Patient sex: M
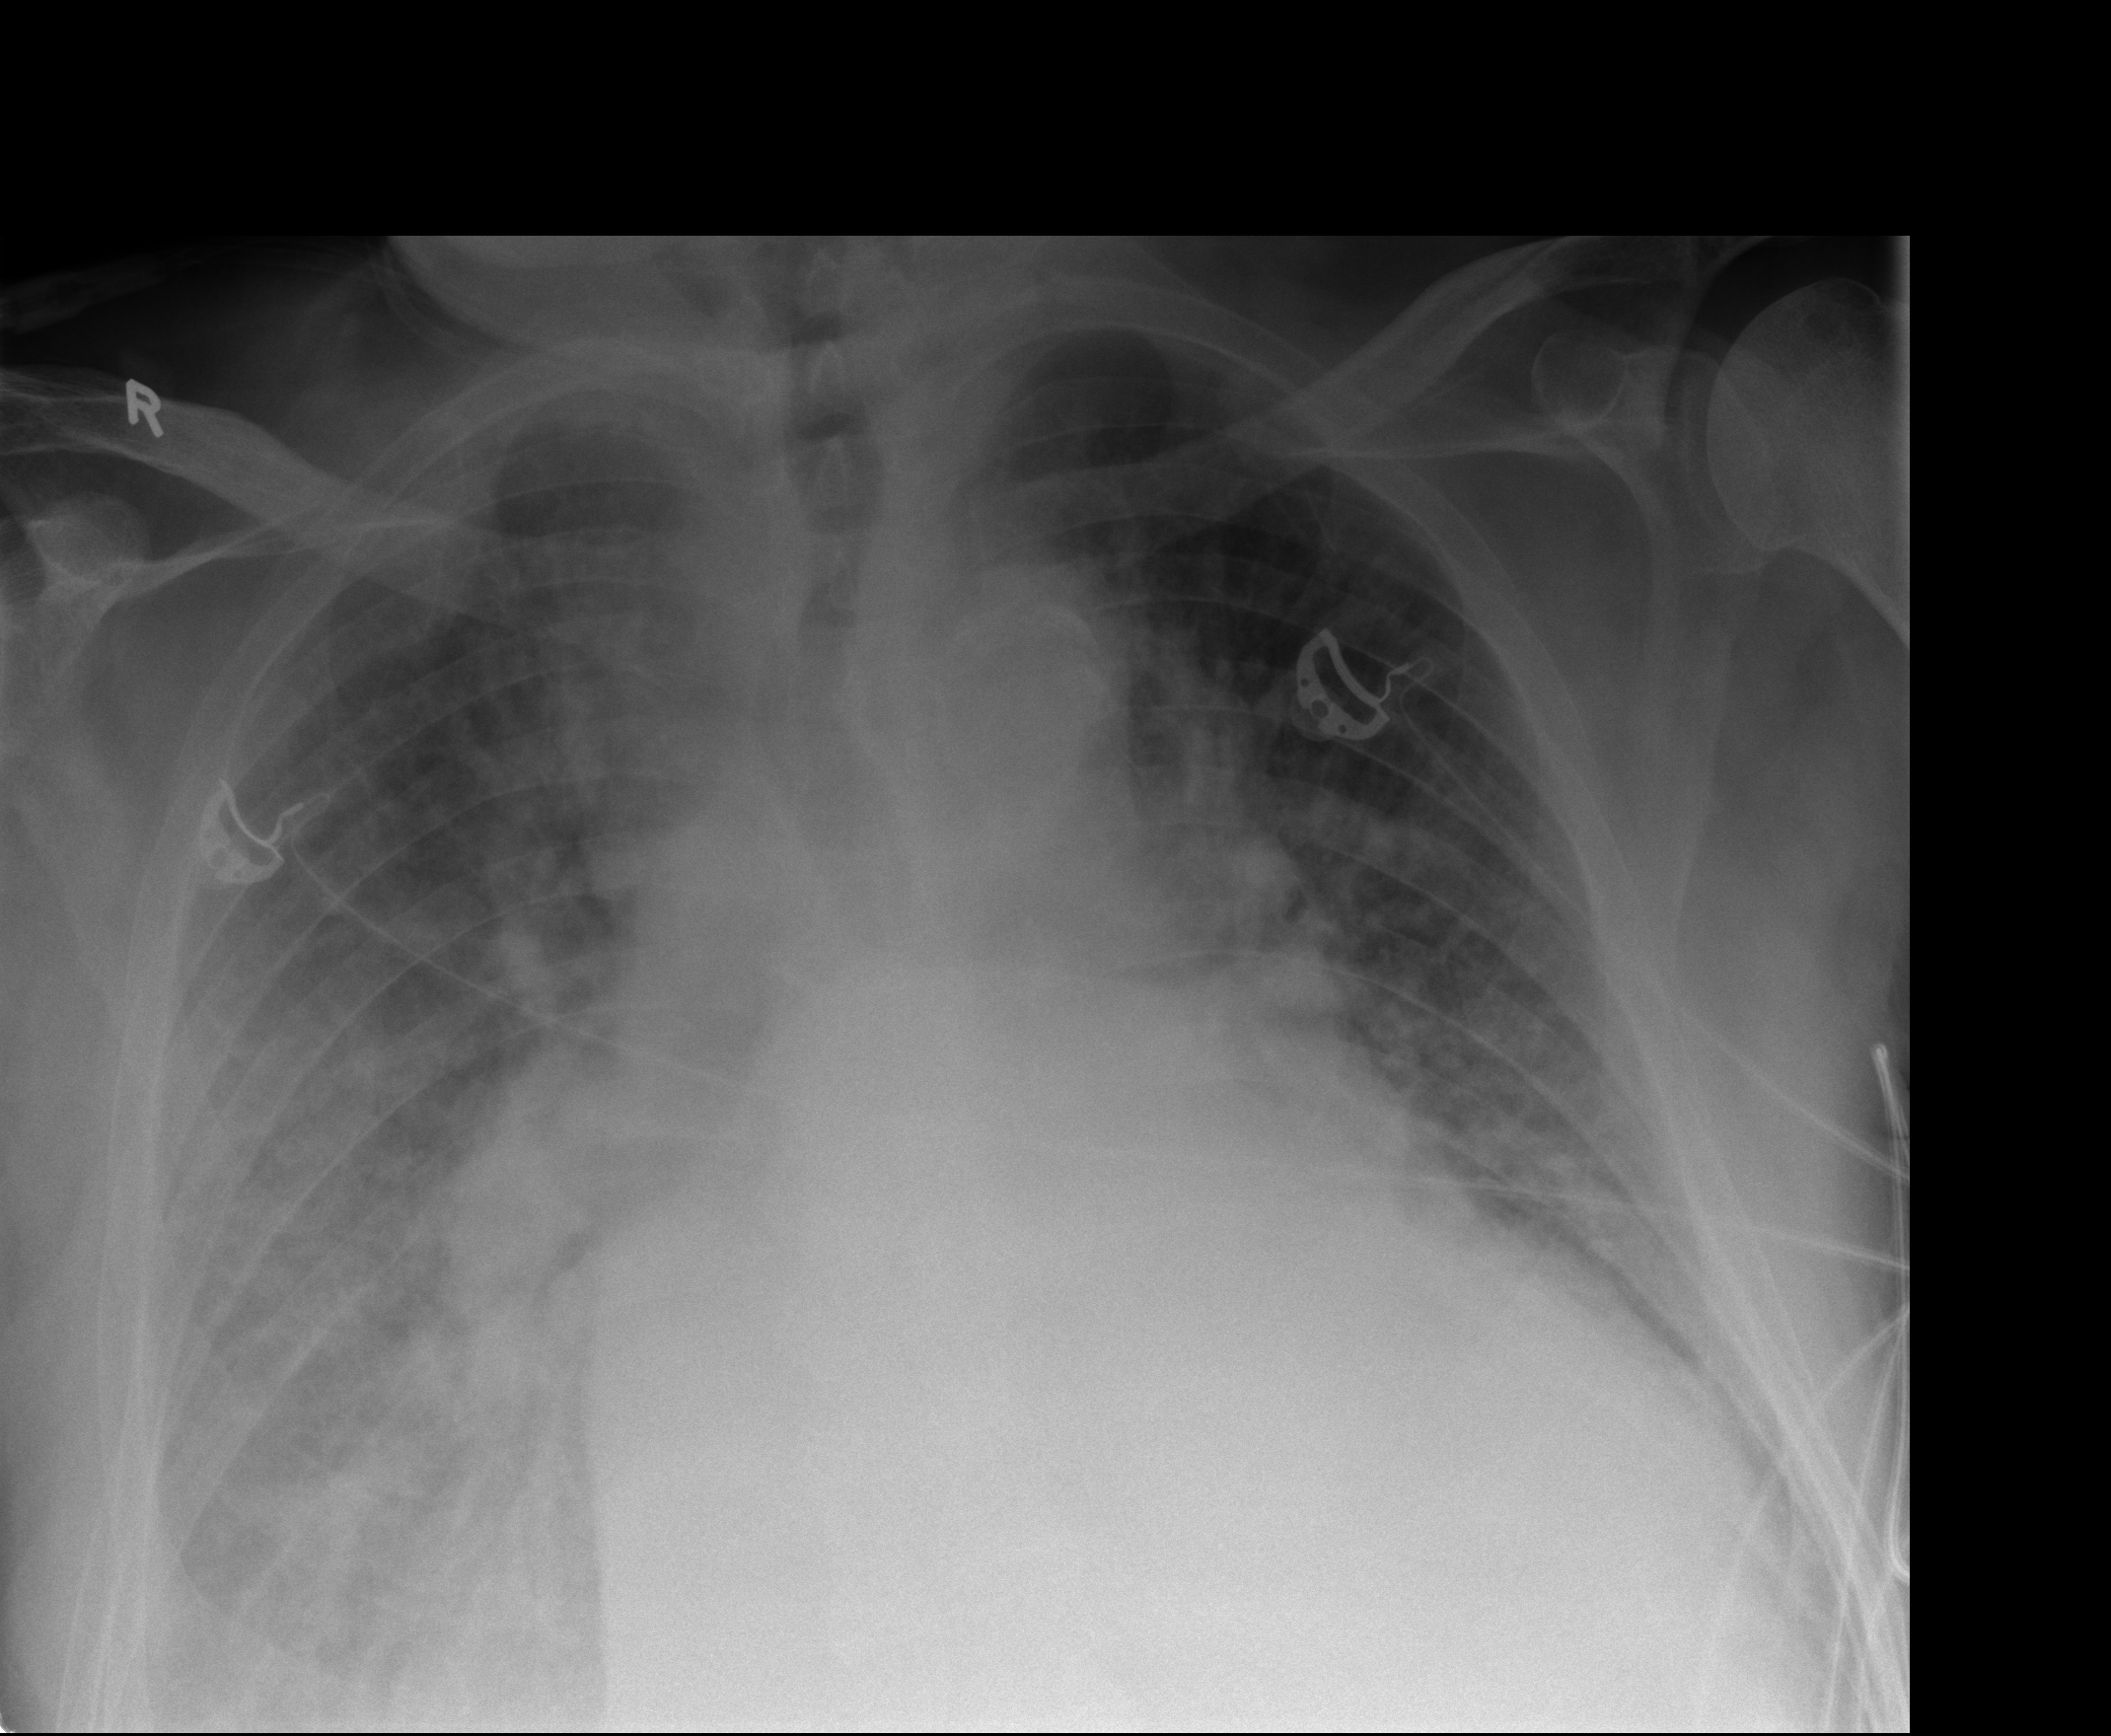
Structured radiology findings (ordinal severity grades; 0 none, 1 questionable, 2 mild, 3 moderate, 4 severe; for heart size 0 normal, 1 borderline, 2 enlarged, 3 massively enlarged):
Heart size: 3
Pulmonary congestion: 3
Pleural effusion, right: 1
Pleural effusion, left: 0
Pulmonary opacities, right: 4
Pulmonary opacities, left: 3
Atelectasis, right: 3
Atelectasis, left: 3